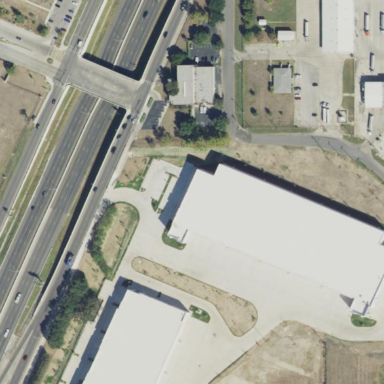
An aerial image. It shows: Warehouse.